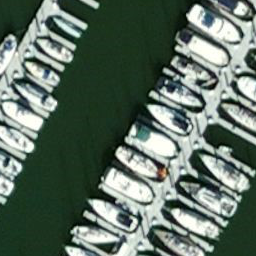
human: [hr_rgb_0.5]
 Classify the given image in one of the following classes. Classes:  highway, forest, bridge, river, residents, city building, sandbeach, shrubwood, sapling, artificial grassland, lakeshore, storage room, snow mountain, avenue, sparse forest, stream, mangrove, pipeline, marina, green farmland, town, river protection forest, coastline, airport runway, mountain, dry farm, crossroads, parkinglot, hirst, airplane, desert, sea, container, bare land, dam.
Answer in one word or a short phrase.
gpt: marina